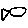
Label: fish